Current action and preconditions to check: trajectory_clear

Your task: For each precondition in the list above, predict whether it will hold at this action.

Consider the current scene as observed from the mobile robot's camera, and analyze the predicted future states of all dynamic agents (e.g., people, animals, vehicles, or any moving entities) within the NEXT SECOND.

IMPORTANT: Only answer "very likely" if you are absolutely certain—based on strong, clear evidence—that a dynamic agent will violate the precondition in the predicted future state. Do NOT answer "very likely" for unlikely, ambiguous, or low-probability risks.

Ask yourself for each precondition: Is there a high probability, with clear and convincing evidence, that the predicted future states of any dynamic agent will interfere with the predicted future state of the currently executing action within the NEXT SECOND, causing that precondition to fail?

Assess the risk level based on these predictions. Use "likely" or "very likely" if motions create a clear risk of interference.

Use "neutral" or "improbable" if agents are nearby but their predicted paths are clearly diverging or non-conflicting.

Failure Risk Categories: "very improbable", "improbable", "neutral", "likely", "very likely"

Answer Format: Output ONLY the probability_of_failure value from these categories: "very improbable", "improbable", "neutral", "likely", "very likely"

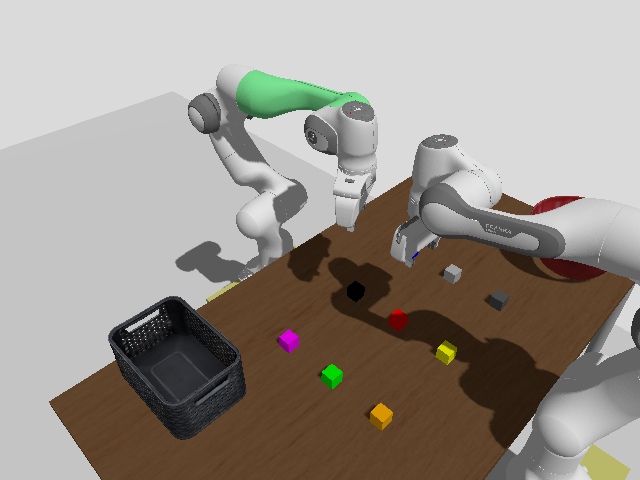

Answer: very likely